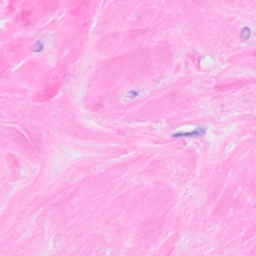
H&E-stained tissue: Breast